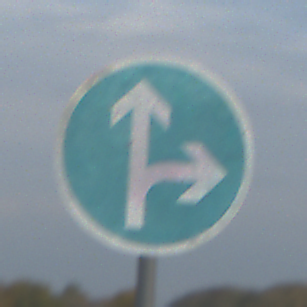
Verkehrszeichen: VorgeschriebeneFahrtrichtungGeradeausOderRechts
Umgebung: Outdoor, Nature
Tageszeit: SunriseSunset
Wetter: PartlyCloudy
Licht: Natural
Jahreszeit: NotSpecified
Kontrast: MediumContrast